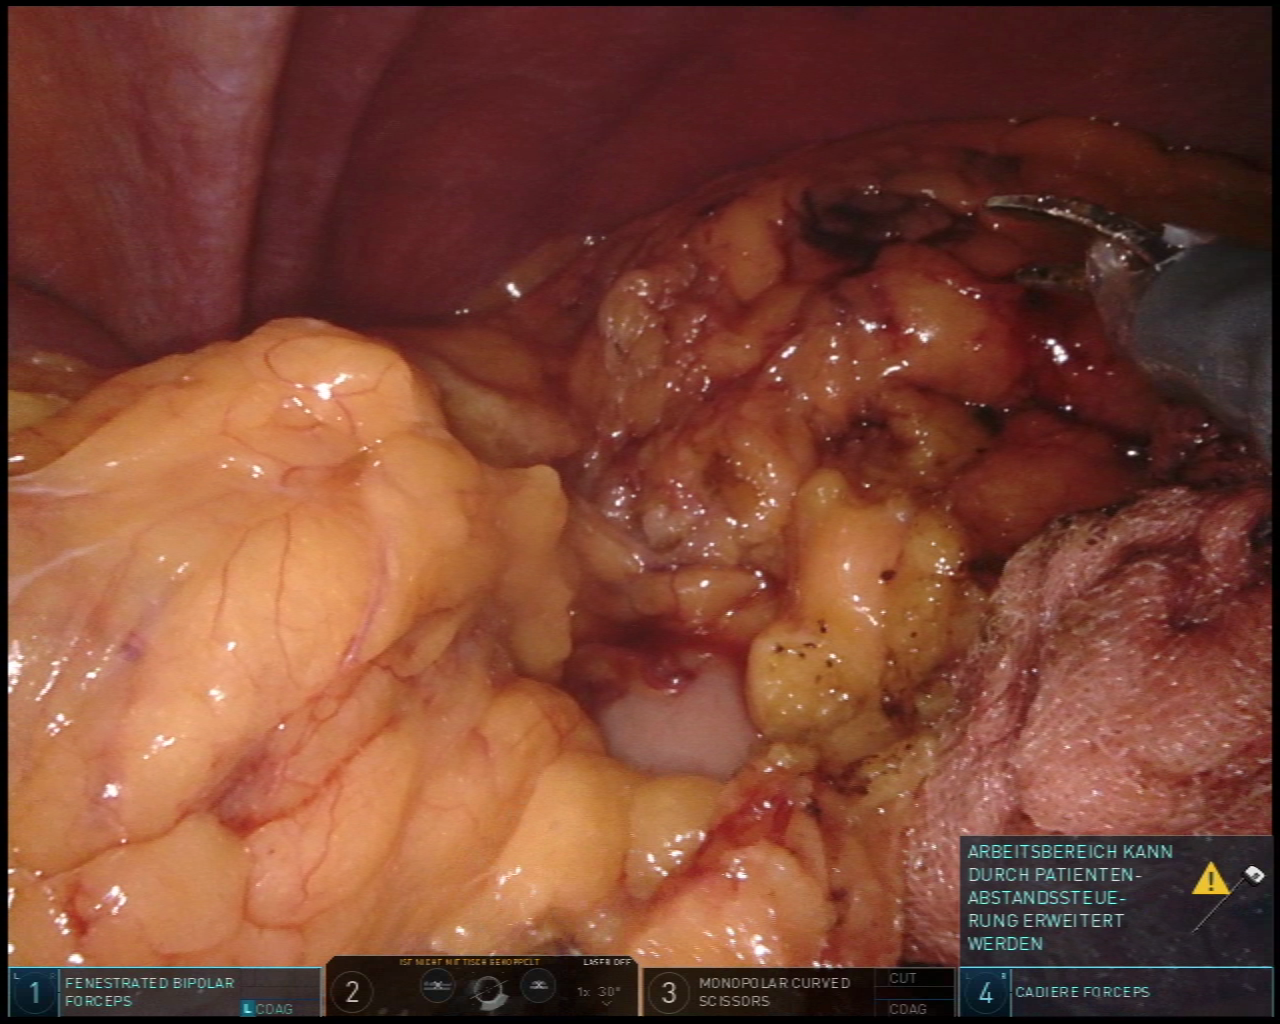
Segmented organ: stomach
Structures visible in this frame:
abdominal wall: yes
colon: no
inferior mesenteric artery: no
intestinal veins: no
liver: no
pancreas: no
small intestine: no
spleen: no
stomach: yes
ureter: no
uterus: no
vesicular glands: no